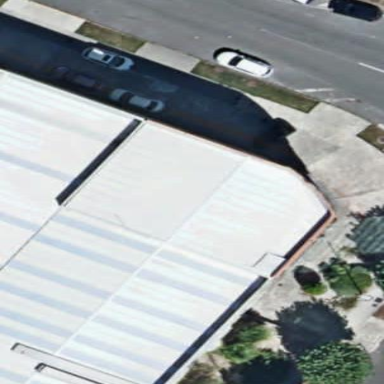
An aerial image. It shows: Warehouse.